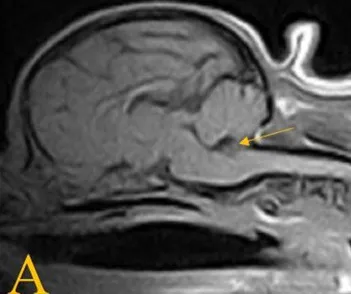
T1W sagittal images of the dogs in case 2.
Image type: radiology (mri)